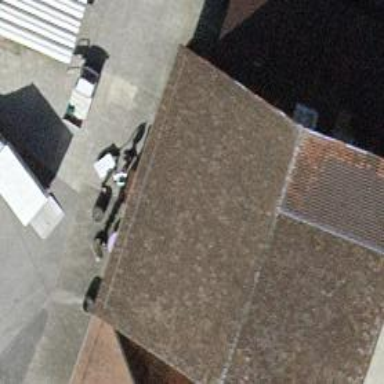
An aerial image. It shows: Farm shop.